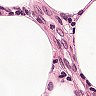
Metastatic tissue present: no